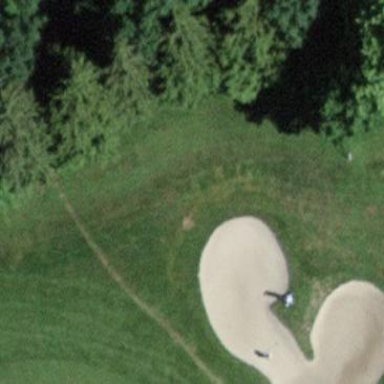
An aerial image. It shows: Sandy area is golf bunker.